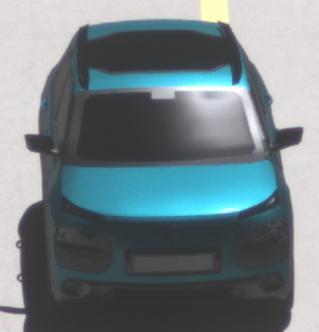
Make: Citroen
Model: C4 Cactus PureTech 75
Detailed model: C4 Cactus
Model produced from: 2014/09
Model produced until: 2015/03
Doors: 5
Color: blue
Road condition: dry road
Daytime: midday
Contrast: high contrast